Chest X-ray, PA view. Patient: 64 years old, sex M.
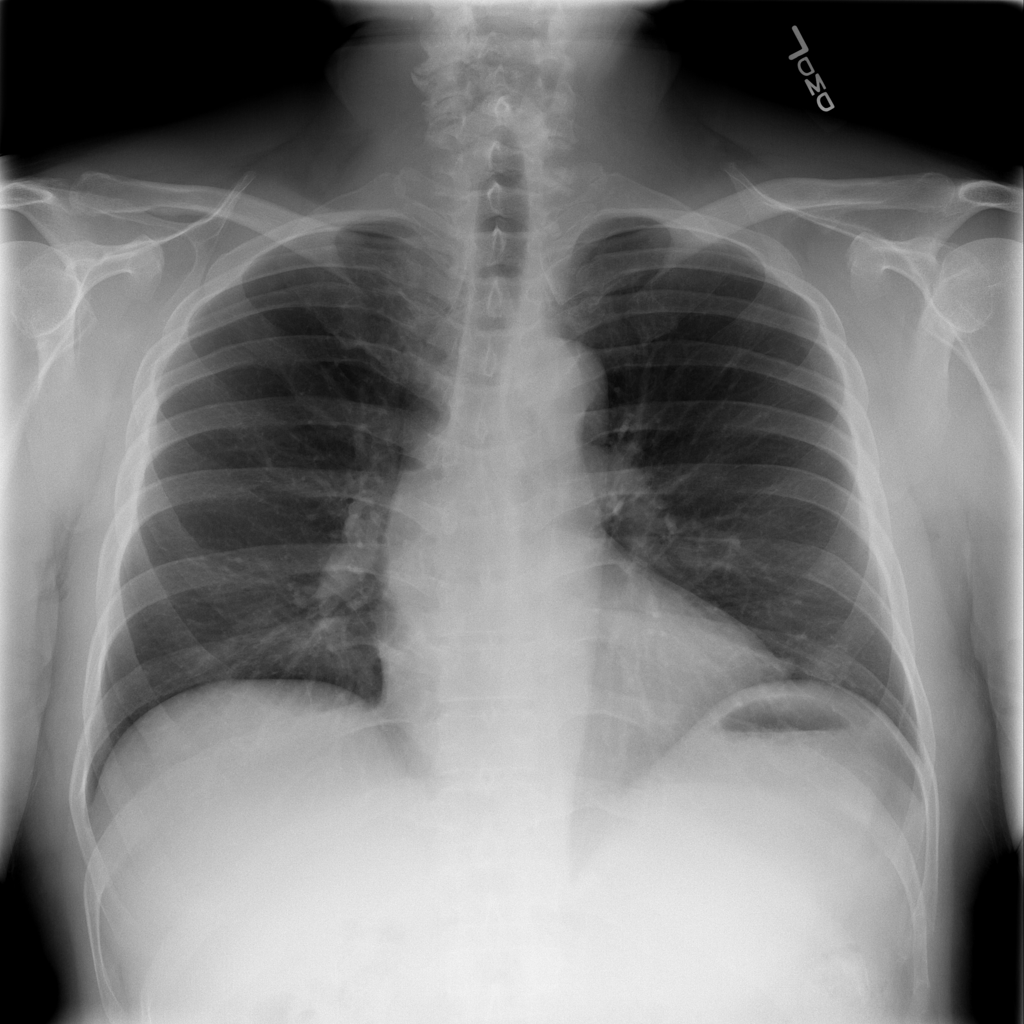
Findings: No Finding